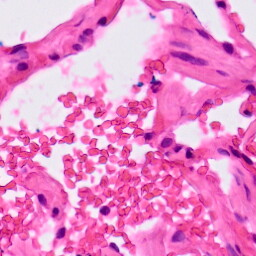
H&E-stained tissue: Lung